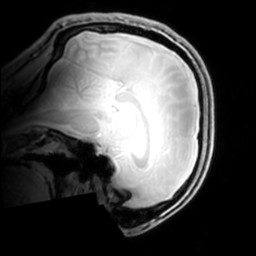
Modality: PDw
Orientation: sagittal
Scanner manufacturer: philips
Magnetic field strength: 7 T
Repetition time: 0.008 s
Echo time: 0.001974 s